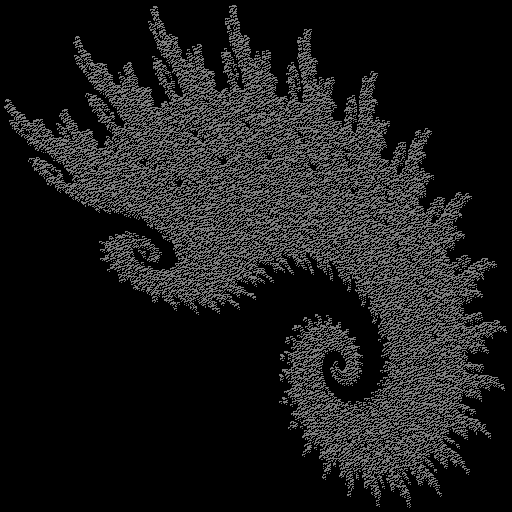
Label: grassfern